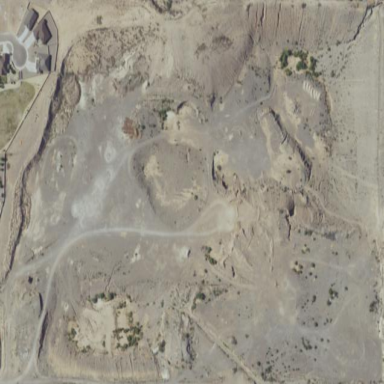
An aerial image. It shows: Quarry area.